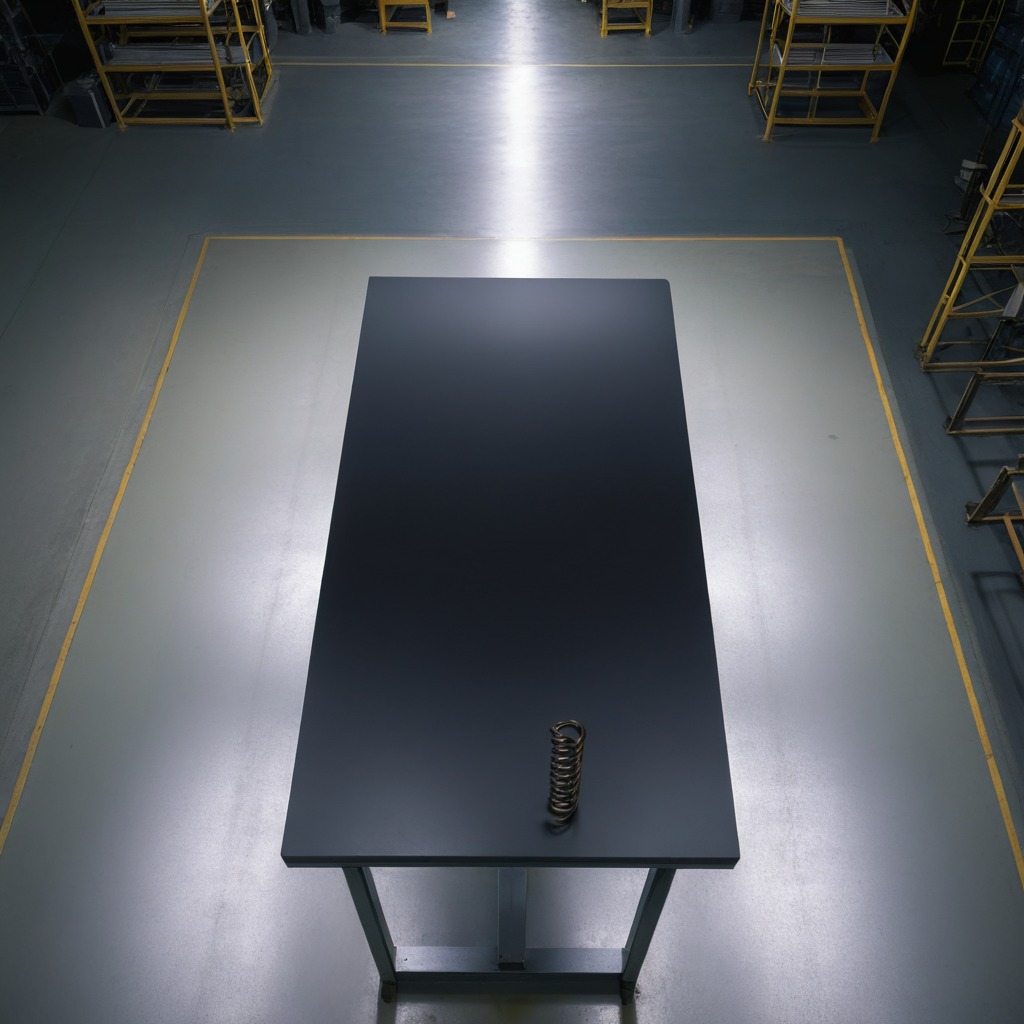
A coiled metal spring is lying on the tabletop.